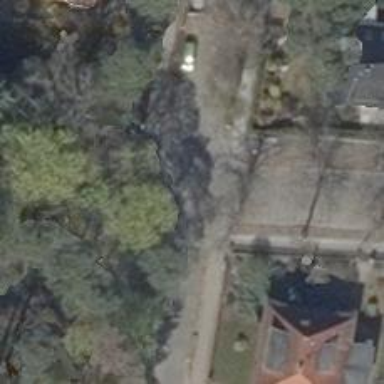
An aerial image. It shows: Residential road with separate sidewalks on both sides.